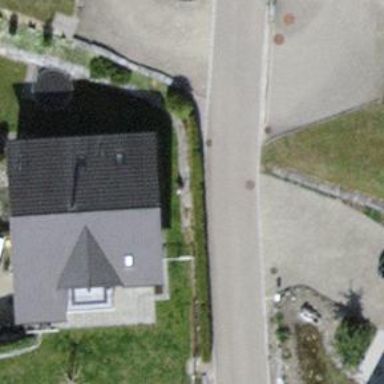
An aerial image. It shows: Residential road with asphalt surface and no sidewalks.